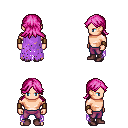
a pixel art fantasy rpg character, male body template, human, light skin, maroon tattered cape, magenta pants, pink loose hair, leather bracers, maroon shoes, four views (front, back, left, right), 2x2 character sprite sheet, small pixel art, hard edges, no anti-aliasing